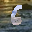
Label: 6